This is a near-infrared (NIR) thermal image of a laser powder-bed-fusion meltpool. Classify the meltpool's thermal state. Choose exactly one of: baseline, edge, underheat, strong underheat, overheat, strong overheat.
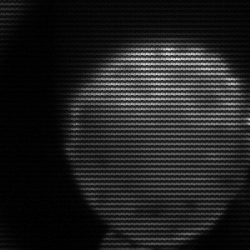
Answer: edge